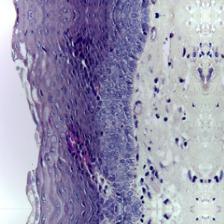
Diagnosis: Normal